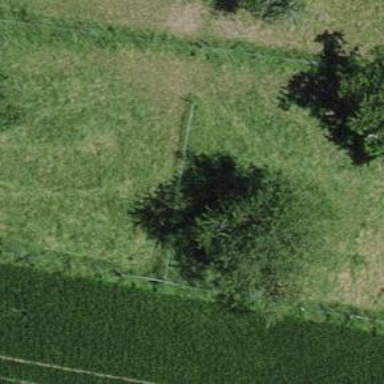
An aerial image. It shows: Agricultural area with deciduous broadleaved trees.